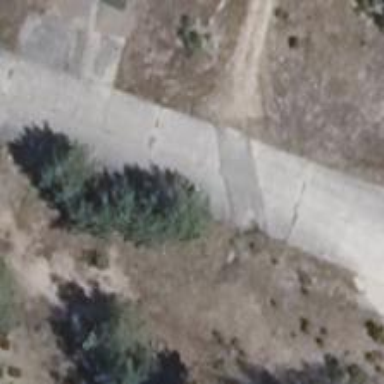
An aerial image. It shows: Concrete track of grade 4.